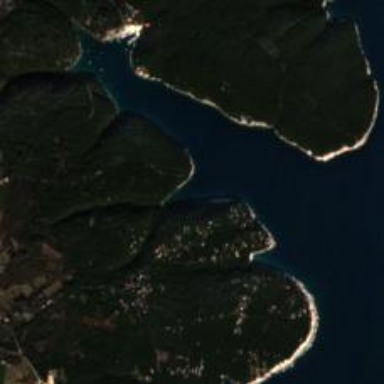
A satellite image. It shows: Beautiful bay with natural surroundings.